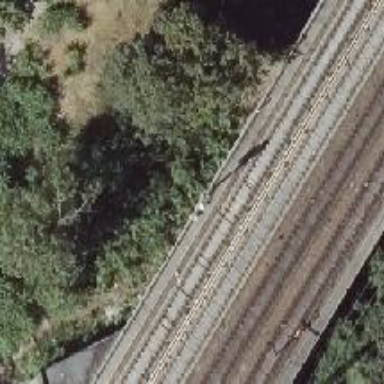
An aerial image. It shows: Viaduct bridge carrying electrified light rail track with ballastless construction.